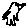
Label: bird